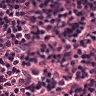
Metastatic tissue present: no